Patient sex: M
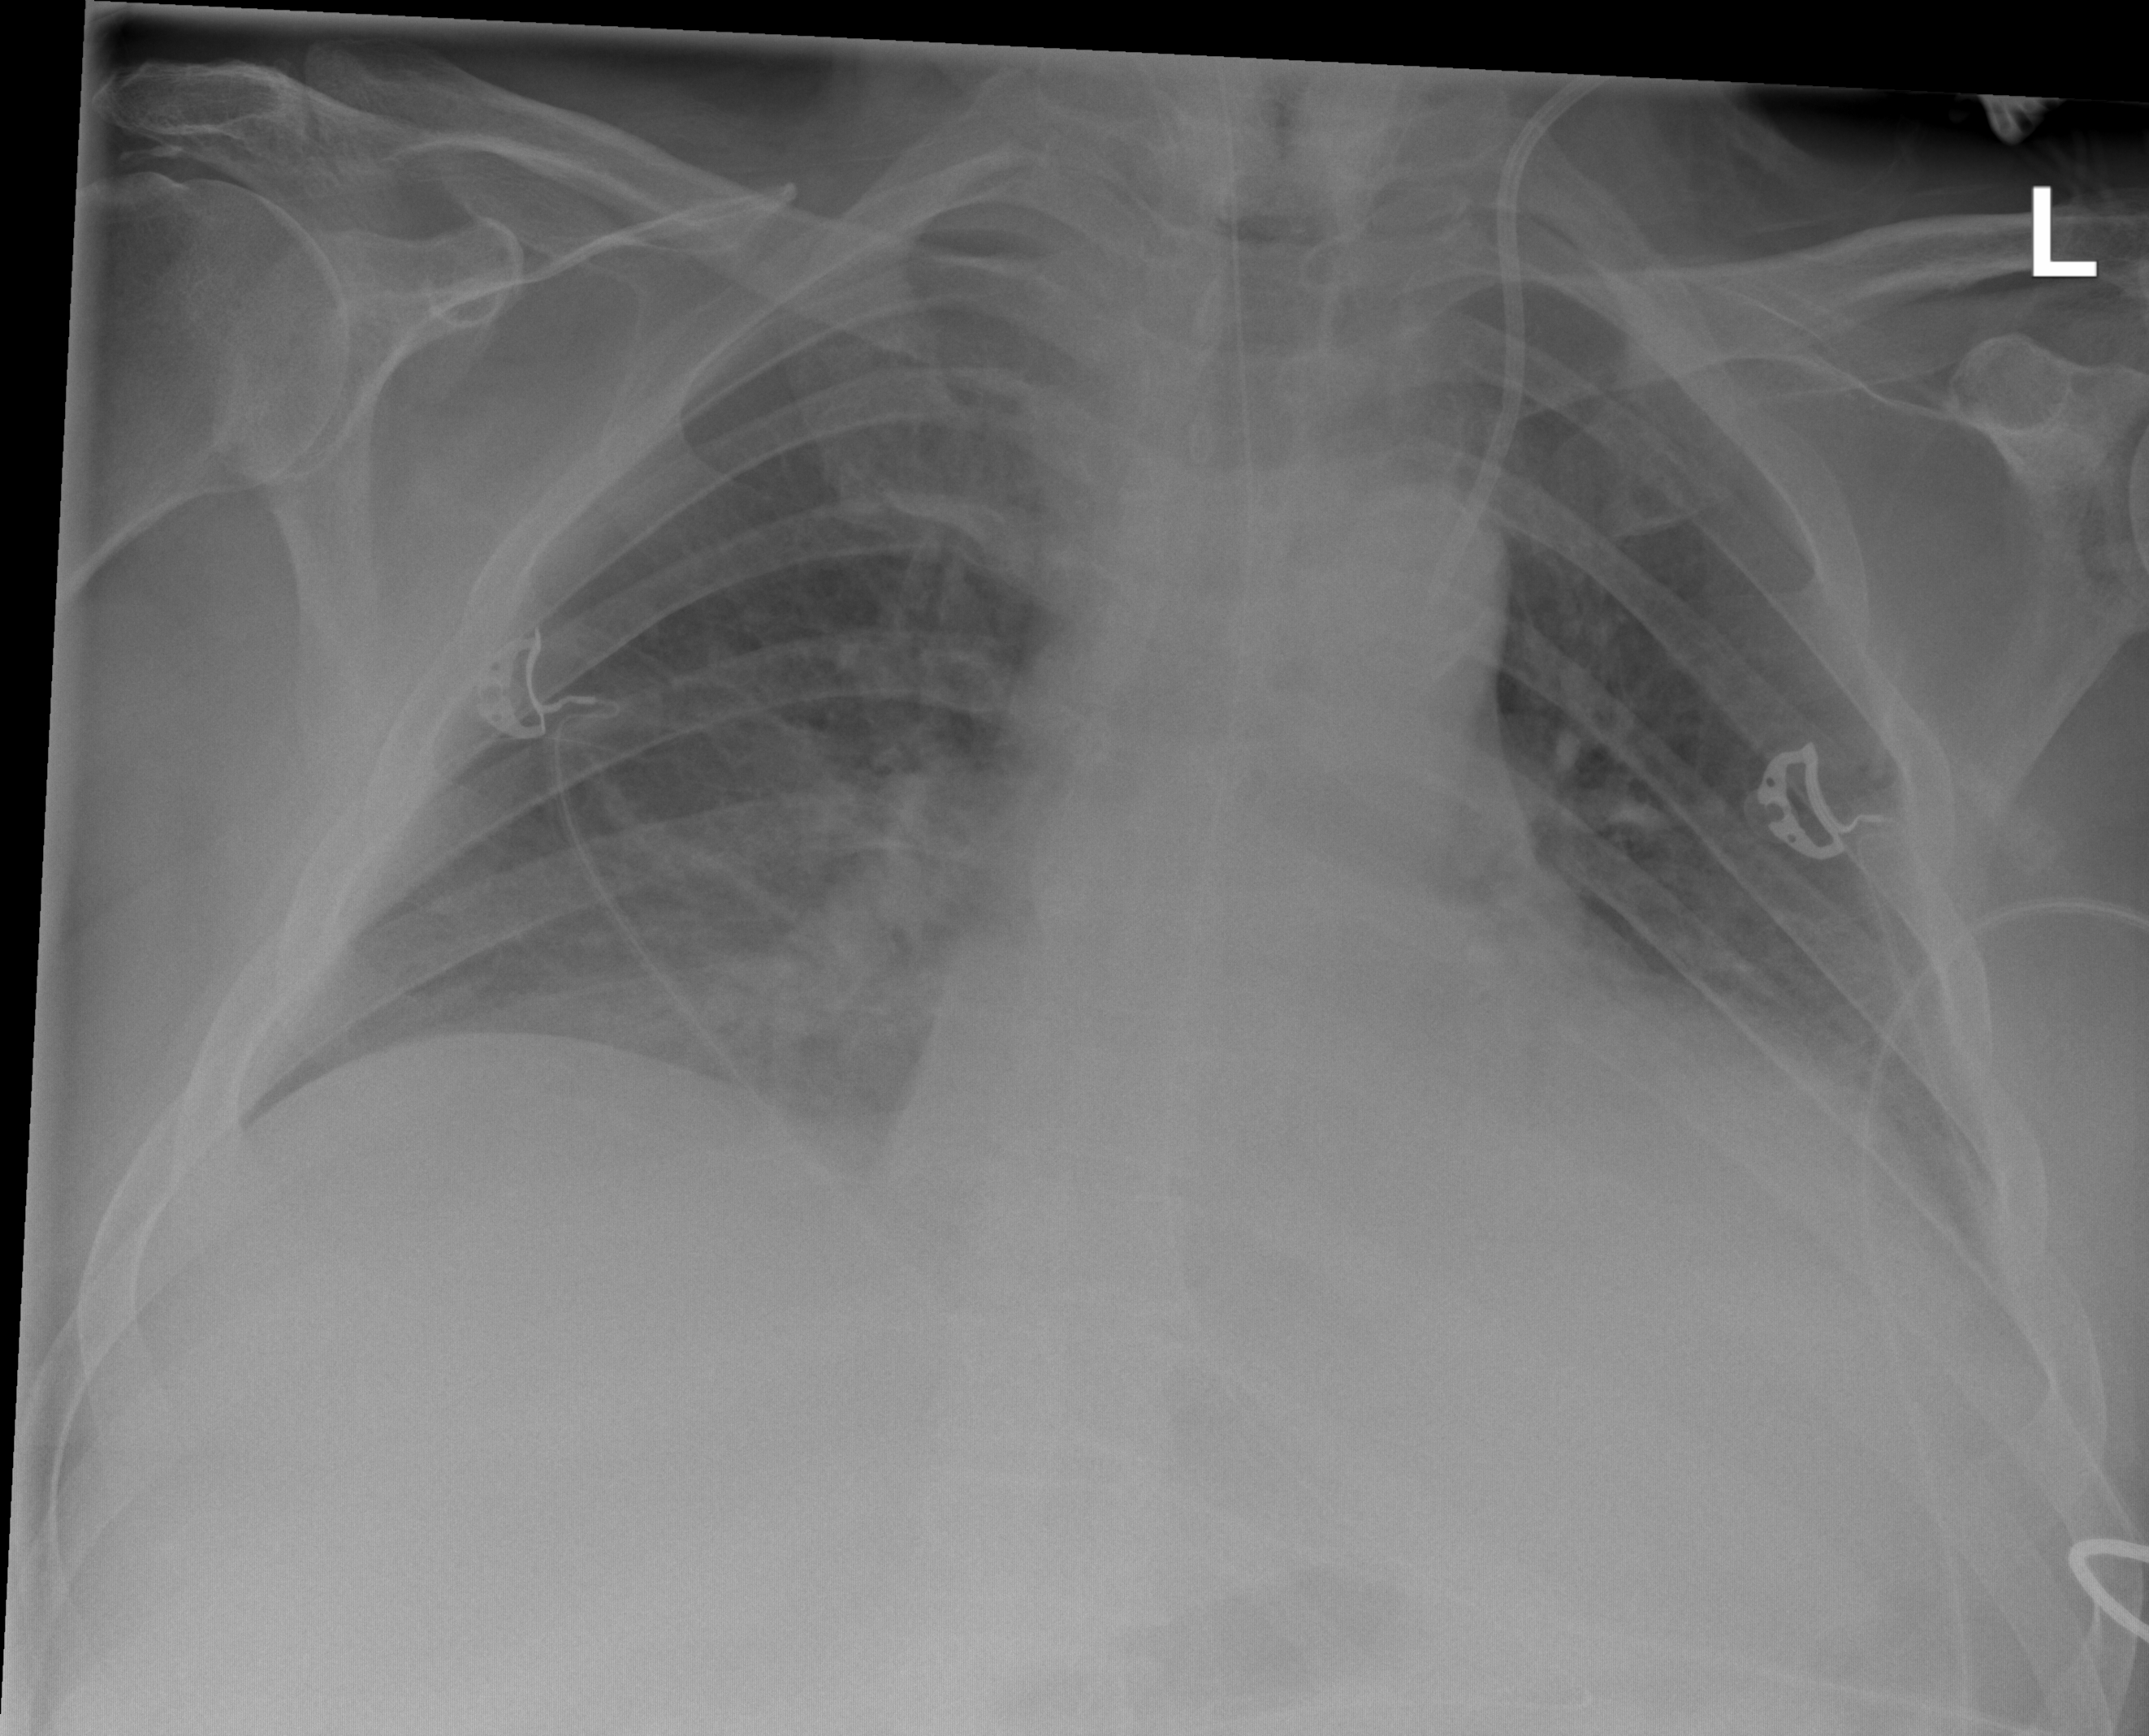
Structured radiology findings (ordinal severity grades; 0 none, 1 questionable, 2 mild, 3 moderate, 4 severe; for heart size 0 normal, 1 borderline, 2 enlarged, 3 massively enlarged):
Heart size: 2
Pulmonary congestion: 3
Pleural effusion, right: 2
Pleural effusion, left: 2
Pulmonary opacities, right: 2
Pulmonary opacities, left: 2
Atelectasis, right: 2
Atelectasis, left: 2